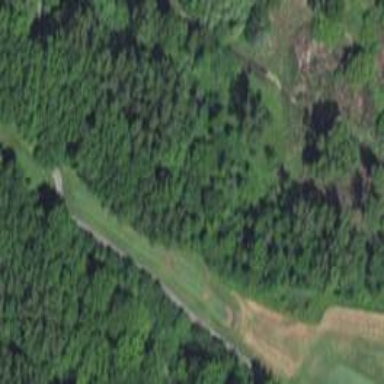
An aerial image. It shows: Area with grass used as rough in golf course.